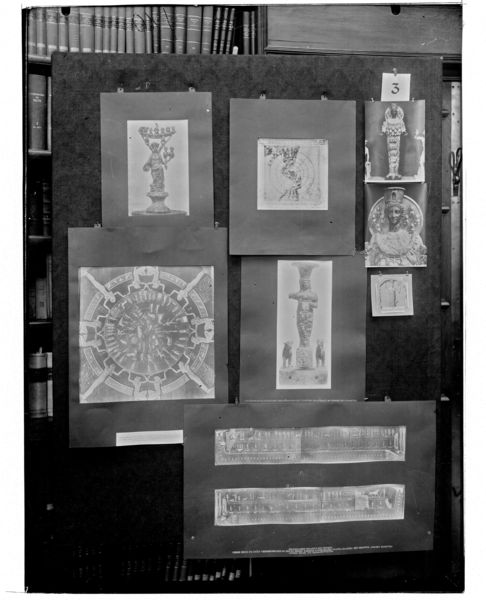
Titel: Mnemosyne (Bilderatlas, Fotos der Tafeln)
Künstler: Aby Warburg
Institution: London, The Warburg Institute Archive ©
Schlagwörter: kopf, weiß, frau, glas, grau, schmuck, schwarz, skizze, regal, wand, gold, drei, kreis, skulptur, bilder, bücher, fotos, tafel, foto, buch, schwarz weiß, göttin, zahl, sammlung, museum, verschieden, skizzen, fotographie, details, bücherwand, ägypten, bildchen, stele, pharao, stellwand, mumie, warburg, mnemosyne, pinnwand, kunsthistoriker, 3, 20. jahrhundert, alterums, einige